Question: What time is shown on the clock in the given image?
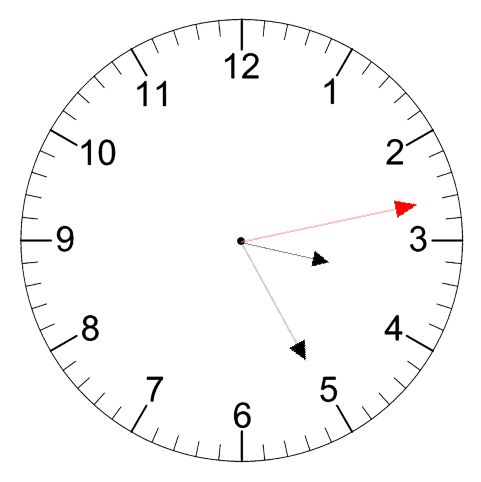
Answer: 03:25:13